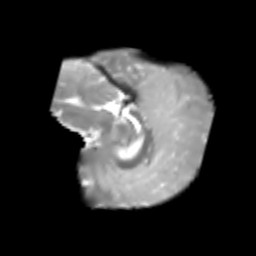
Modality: T2w
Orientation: sagittal
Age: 6
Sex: male
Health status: healthy